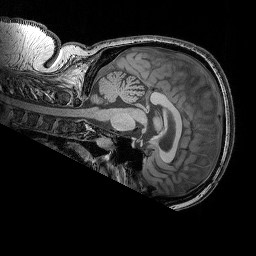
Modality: T1w
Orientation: sagittal
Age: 40
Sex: female
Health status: ill
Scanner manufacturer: siemens
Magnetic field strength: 3 T
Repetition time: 1.75 s
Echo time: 0.00418 s